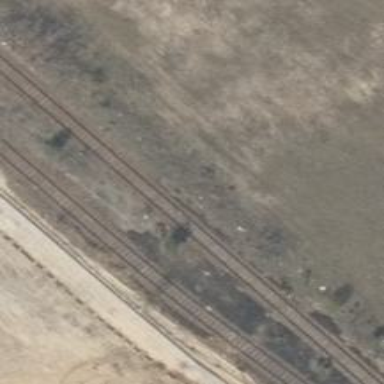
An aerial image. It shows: Unused railway yard.